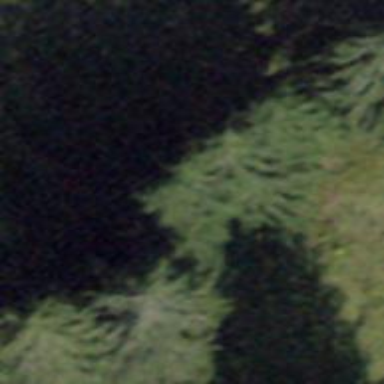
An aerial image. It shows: Row of trees in natural setting.